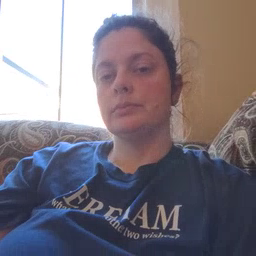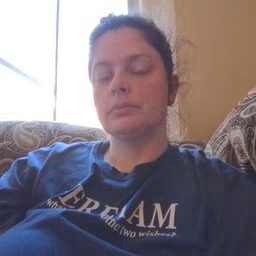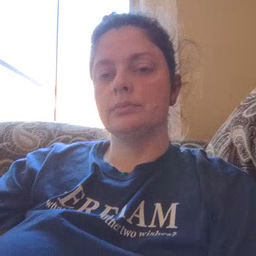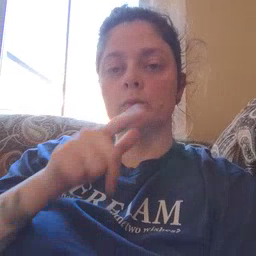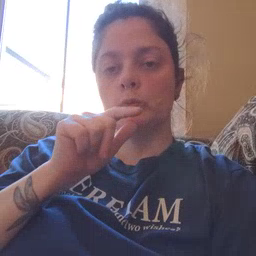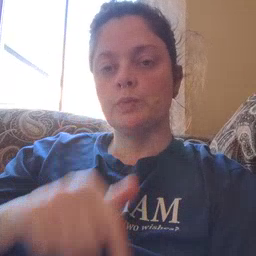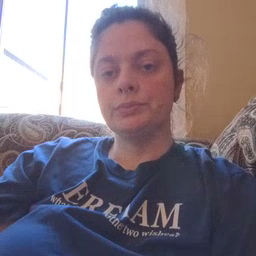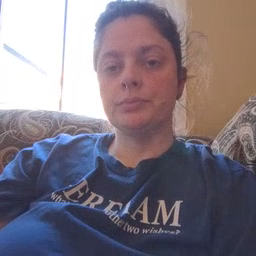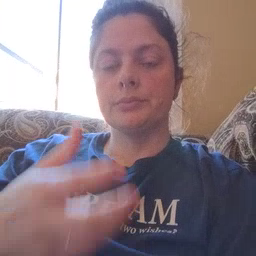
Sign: who